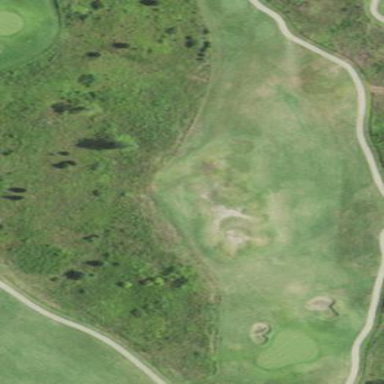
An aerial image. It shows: Area with grass used as rough in golf course.